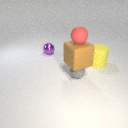
large yellow rubber cylinder to the right of small purple metal sphere